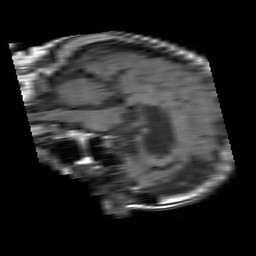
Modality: T1w
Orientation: sagittal
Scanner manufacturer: philips
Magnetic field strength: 1.5 T
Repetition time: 0.6782 s
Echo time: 0.015 s